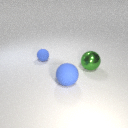
small blue rubber sphere to the left of large blue rubber sphere